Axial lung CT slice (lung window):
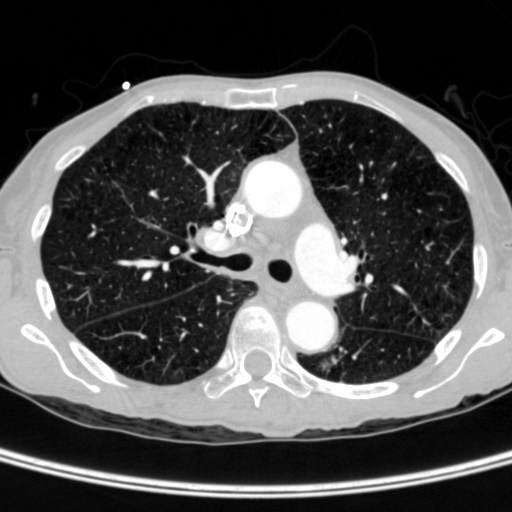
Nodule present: no